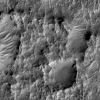
Atmospheric dust classification: not_dusty